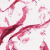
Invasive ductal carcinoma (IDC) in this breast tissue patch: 0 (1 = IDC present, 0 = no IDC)